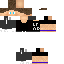
A male human skin with medium skin, wearing brown long hair dressed in a blue tshirt and black pants, featuring a closed mouth.